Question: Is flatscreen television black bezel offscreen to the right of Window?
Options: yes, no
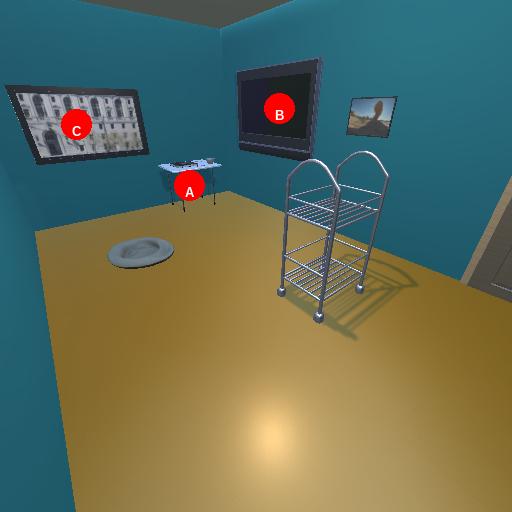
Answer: yes